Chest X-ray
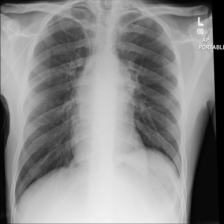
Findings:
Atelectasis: negative
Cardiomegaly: negative
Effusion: negative
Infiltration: negative
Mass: positive
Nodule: negative
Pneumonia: negative
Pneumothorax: negative
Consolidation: negative
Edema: negative
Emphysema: negative
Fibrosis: negative
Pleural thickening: negative
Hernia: negative